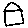
Label: house